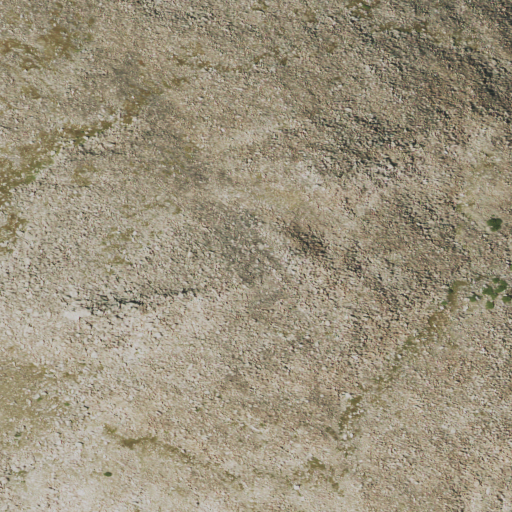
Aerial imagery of mountain in Wyoming named Ant Hill containing shrub and grassland